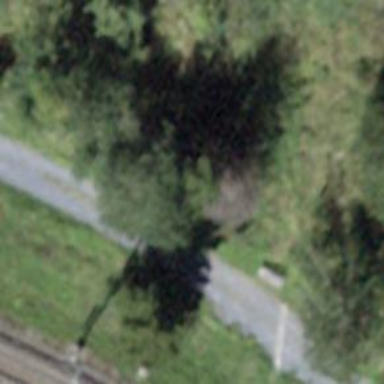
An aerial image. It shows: Bench for seating.